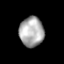
Tissue: prostate
Cell type: T cells
Senescence score: 0.2654
Nuclear area (px): 712
Mean DAPI intensity: 169.767